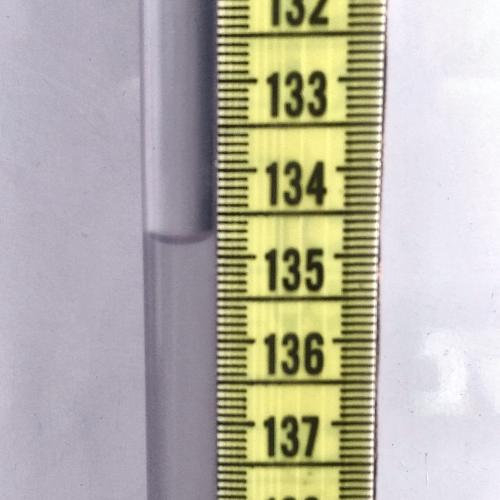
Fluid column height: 134.8 cm